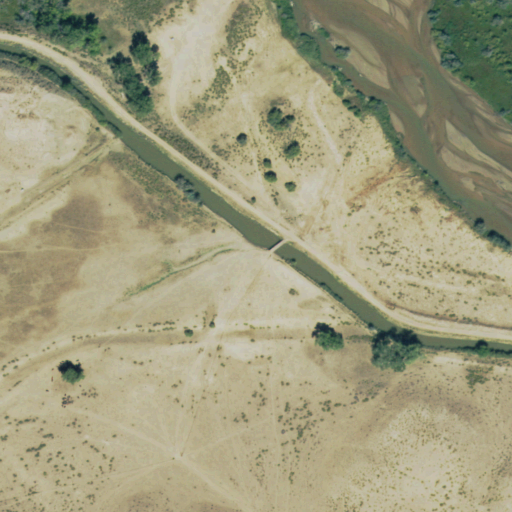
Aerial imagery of valley in Colorado named Thompson Arroyo containing grassland, open water, herbaceous wetlands, and shrub